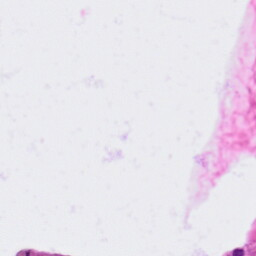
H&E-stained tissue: Lung